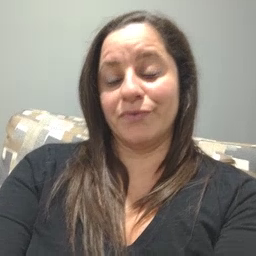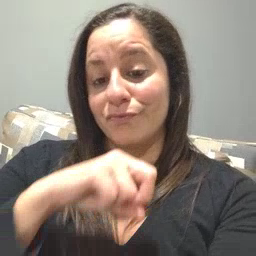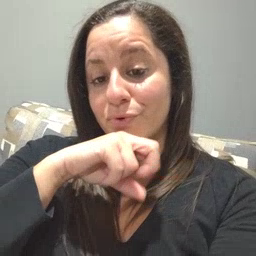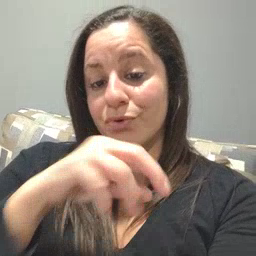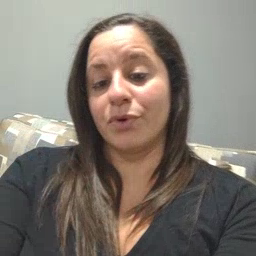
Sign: frog